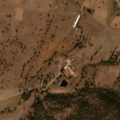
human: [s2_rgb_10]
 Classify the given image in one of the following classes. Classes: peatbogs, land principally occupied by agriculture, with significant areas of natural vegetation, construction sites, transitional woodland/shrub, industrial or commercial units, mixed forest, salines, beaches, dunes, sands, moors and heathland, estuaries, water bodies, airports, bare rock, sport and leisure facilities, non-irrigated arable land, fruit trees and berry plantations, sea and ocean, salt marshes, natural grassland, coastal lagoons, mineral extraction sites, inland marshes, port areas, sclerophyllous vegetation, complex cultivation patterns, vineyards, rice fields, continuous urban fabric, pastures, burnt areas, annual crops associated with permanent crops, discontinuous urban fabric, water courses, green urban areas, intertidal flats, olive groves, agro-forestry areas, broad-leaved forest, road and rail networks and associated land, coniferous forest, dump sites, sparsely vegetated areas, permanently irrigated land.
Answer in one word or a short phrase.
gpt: non-irrigated arable land, agro-forestry areas, broad-leaved forest